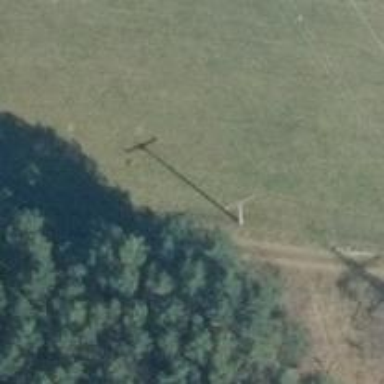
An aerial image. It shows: Power pole.